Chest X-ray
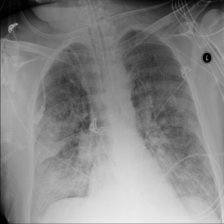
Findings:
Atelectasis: negative
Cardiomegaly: negative
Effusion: negative
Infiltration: negative
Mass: negative
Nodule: negative
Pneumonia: negative
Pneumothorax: negative
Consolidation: negative
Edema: negative
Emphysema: negative
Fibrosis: negative
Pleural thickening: negative
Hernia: negative